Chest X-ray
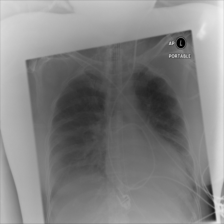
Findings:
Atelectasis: negative
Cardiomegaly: negative
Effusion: negative
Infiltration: negative
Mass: negative
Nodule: negative
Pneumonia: negative
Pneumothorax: negative
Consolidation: negative
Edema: positive
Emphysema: negative
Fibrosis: negative
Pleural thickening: negative
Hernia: negative